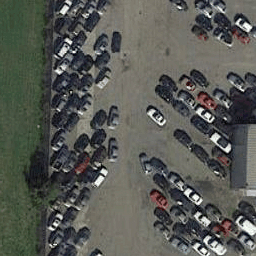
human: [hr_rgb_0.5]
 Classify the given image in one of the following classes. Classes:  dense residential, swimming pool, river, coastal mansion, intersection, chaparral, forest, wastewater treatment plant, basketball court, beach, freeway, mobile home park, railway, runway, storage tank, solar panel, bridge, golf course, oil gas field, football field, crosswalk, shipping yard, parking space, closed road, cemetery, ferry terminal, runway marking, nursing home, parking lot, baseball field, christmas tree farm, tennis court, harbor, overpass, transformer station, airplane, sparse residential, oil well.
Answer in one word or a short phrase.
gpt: parking lot